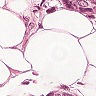
Metastatic tissue present: yes